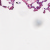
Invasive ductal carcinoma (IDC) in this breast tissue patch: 0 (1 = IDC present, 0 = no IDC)